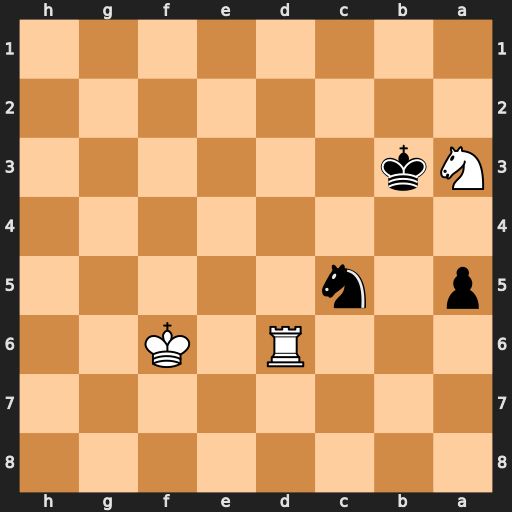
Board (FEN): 8/8/3R1K2/p1n5/8/Nk6/8/8
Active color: b
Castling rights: -
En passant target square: -
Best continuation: Ne4+ Ke5 Nxd6